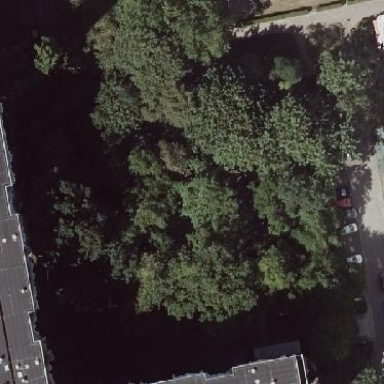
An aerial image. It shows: Park.